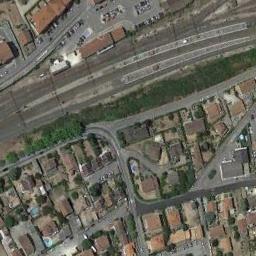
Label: railway